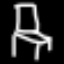
Label: chair